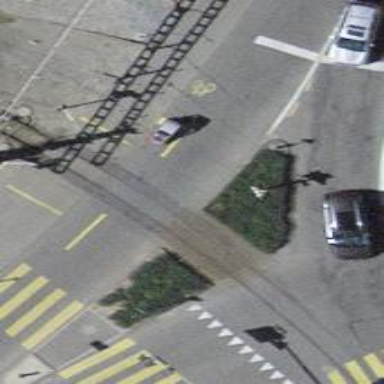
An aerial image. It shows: Railway level crossing.